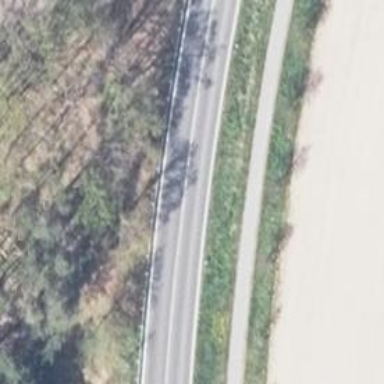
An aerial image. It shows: Primary road with asphalt surface.